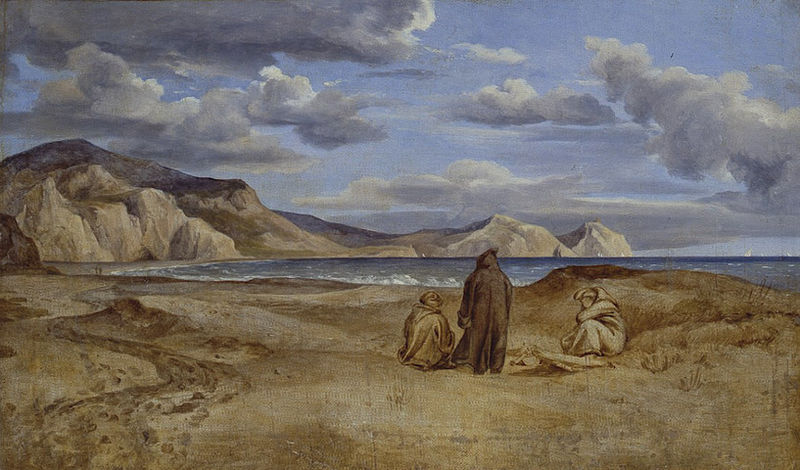
Titel: Meeresküste am Kap Orlando in Sizilien
Künstler: Heinrich Reinhold
Standort: Karlsruhe
Institution: Staatliche Kunsthalle Karlsruhe
Schlagwörter: beige, blue, men, people, red, robes, steps, white, women, black, figures, gray, group, painting, robe, seated, sit, sitting, three, woman, yellow, brown, cliff, cloud, clouds, man, rock, rocks, sky, hill, hills, lake, landscape, mountain, mountains, ocean, sand, sea, shore, water, waves, grass, path, coat, beach, cliffs, sail, storm, wave, person, human, menschen, cape, monk, dune, riff, bay, desert, humans, land, meer, tan, sandy, standing, crouching, shelter, trail, waiting, moses, persons, hood, tracks, küste, berge, moutain, footprints, hoods, footsteps, capes, cowl, hooded, trist, footprint, surf, moutains, backs, eath, clouda, reef, robed figures, cloaked figures, sitdown, lamonk, mhills